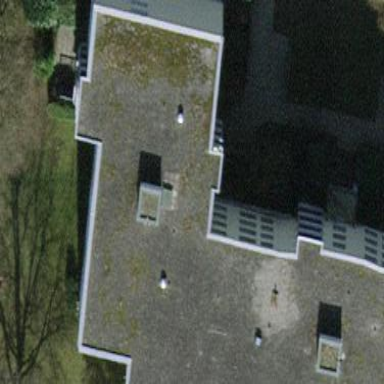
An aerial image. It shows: Flat-roofed apartment building.